Question: I want to create web product, that can have the same rich ajax features that Microsoft Dynamics CRM 2011 has. Does Microsoft has such SDK?
I think it may be Microsoft SharePoint Foundation 2010, but it is targeted to small organization's Intranet, but not world wide Internet.

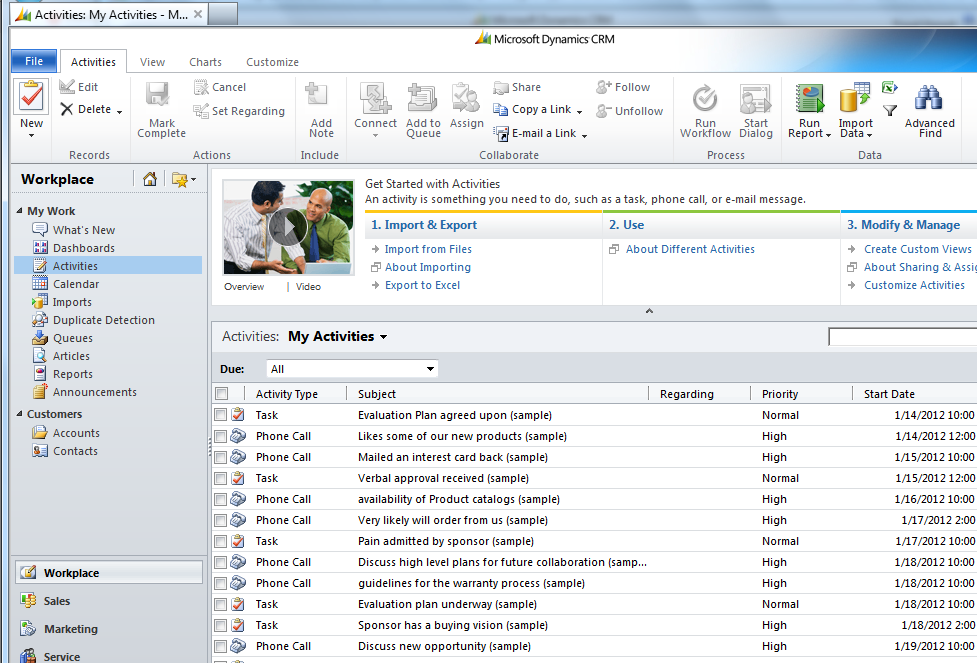
Answer: I attended a Microsoft Dynamics Technical conference in 2009, at the conference we were told MS Dynamics is based on a UI Framework that takes its core from the same foundation as the ASP.Net core of the .Net framework. Microsoft offer an <URL> if you are looking at customising an instance of Dynamics CRM.
To get the same, or very similar, functionality I would look at ASP.Net (Ajax based) UI Controls from 3rd party vendors such as <URL>